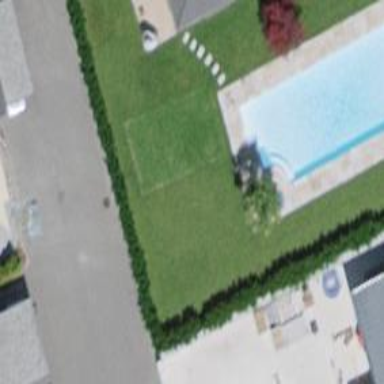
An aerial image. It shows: Swimming pool located in leisure land.